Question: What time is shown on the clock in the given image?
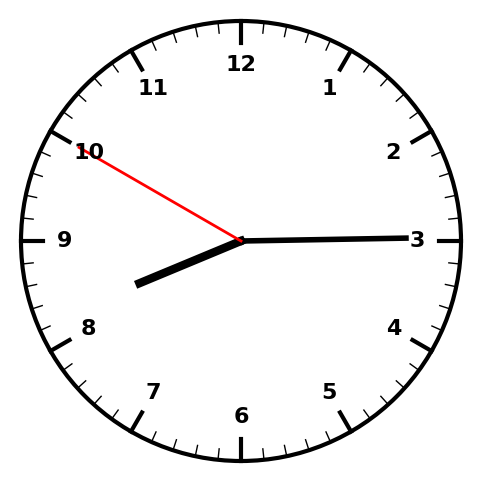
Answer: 08:14:50